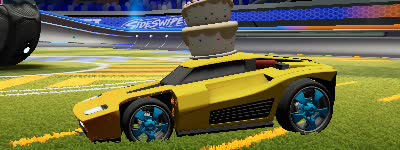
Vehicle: breakout